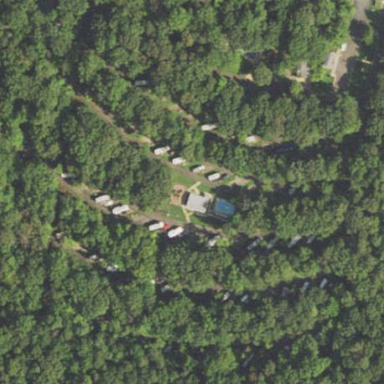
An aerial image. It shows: Caravan site with sanitary dump station.